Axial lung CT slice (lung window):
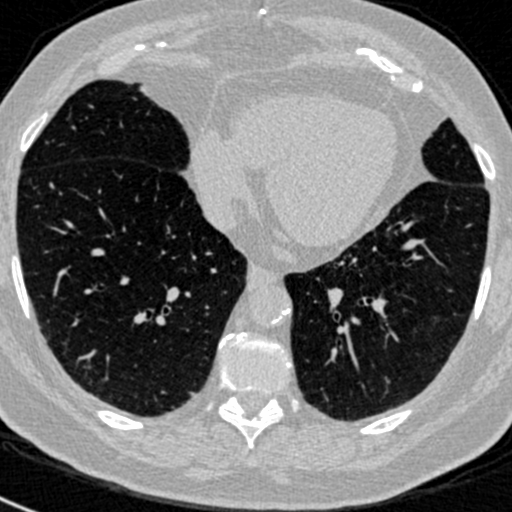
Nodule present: no